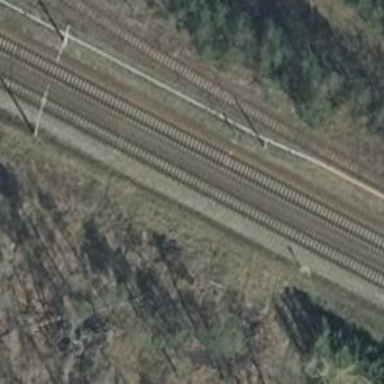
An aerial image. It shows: Railway signal.